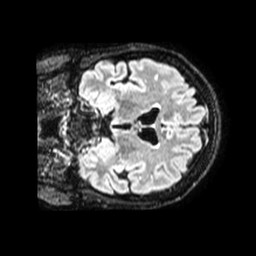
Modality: FLAIR
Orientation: coronal
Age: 49
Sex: female
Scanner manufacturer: philips
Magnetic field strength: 1.5 T
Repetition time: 4.8 s
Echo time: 0.3261 s